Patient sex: M
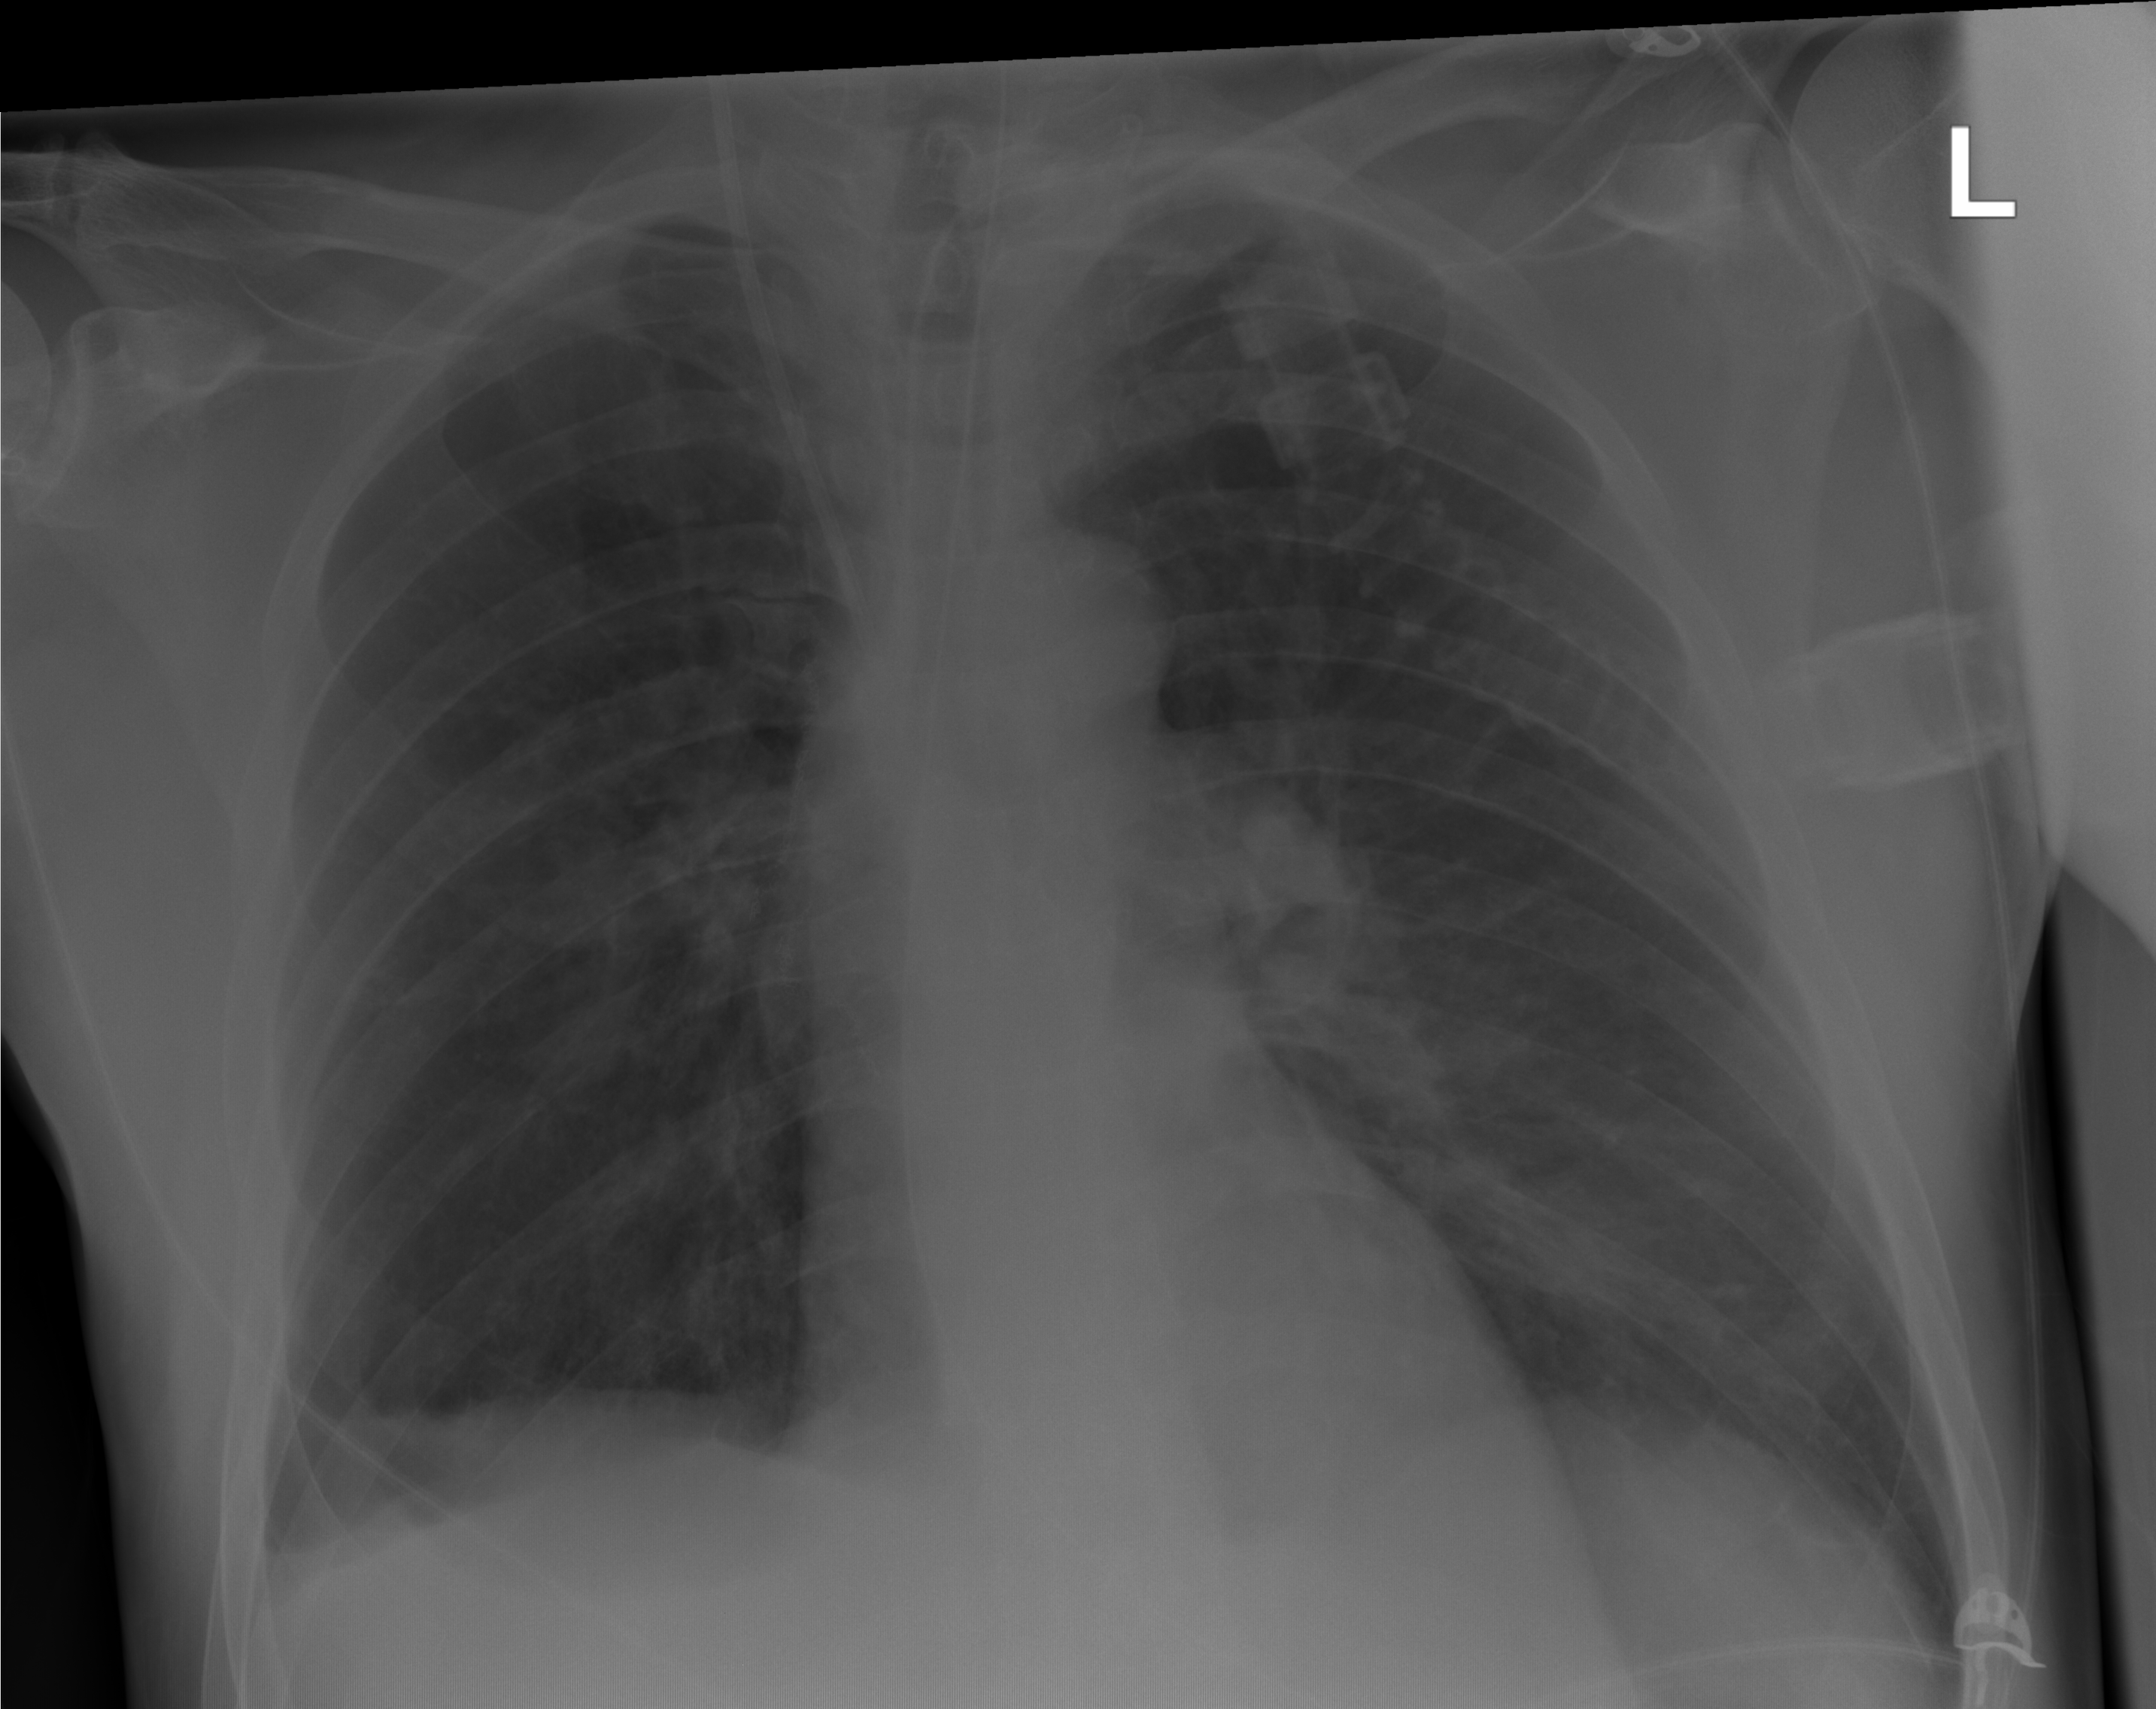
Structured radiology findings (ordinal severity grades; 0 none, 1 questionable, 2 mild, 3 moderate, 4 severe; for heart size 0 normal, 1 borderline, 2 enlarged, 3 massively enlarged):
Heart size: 0
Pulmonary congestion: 2
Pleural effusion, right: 1
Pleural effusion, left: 0
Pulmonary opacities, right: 0
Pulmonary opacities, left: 1
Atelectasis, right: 1
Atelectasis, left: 0